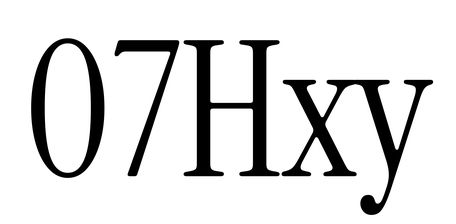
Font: InstrumentSerif-Regular